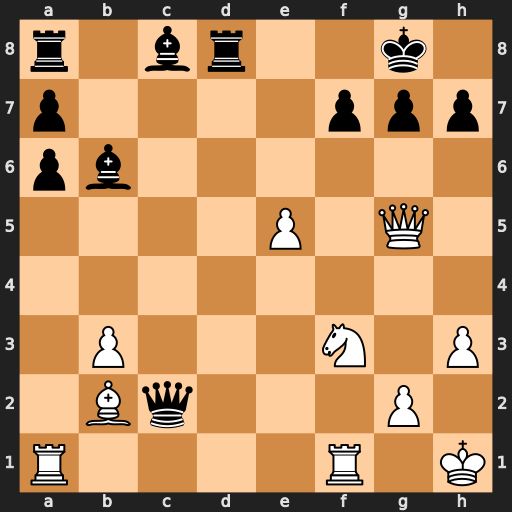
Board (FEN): r1br2k1/p4ppp/pb6/4P1Q1/8/1P3N1P/1Bq3P1/R4R1K
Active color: w
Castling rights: -
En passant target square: -
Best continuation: e6 Qxb2 exf7+